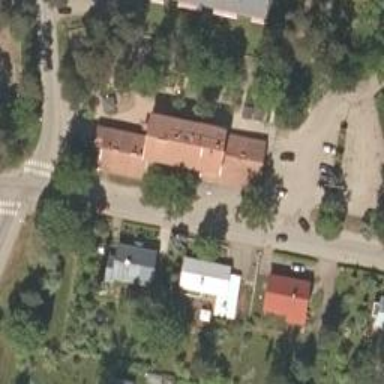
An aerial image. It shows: Kindergarten.